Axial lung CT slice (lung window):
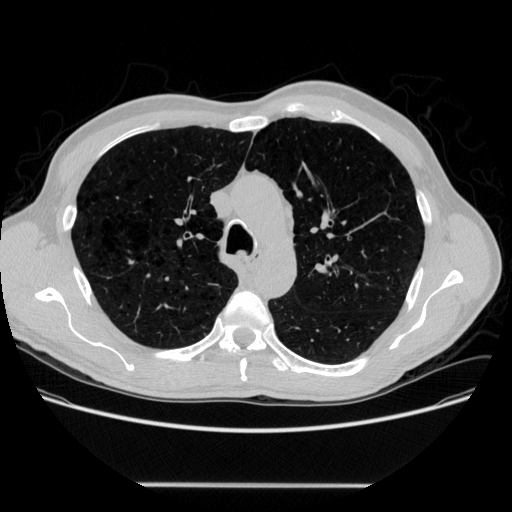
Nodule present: no